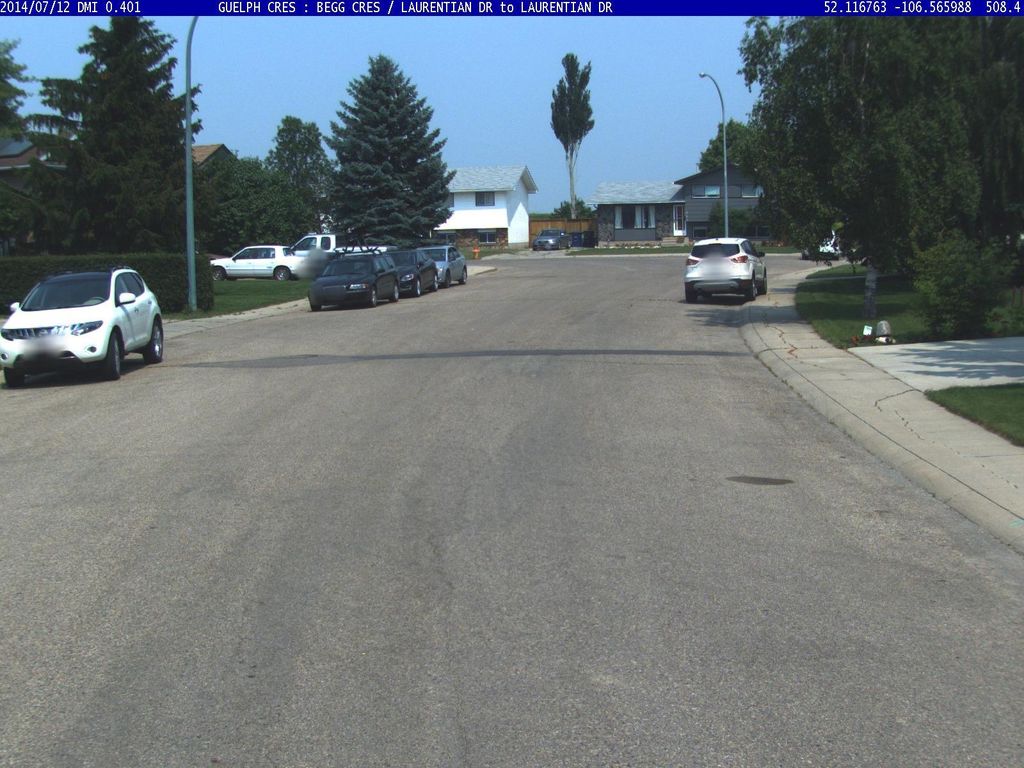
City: saskatoon